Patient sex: F
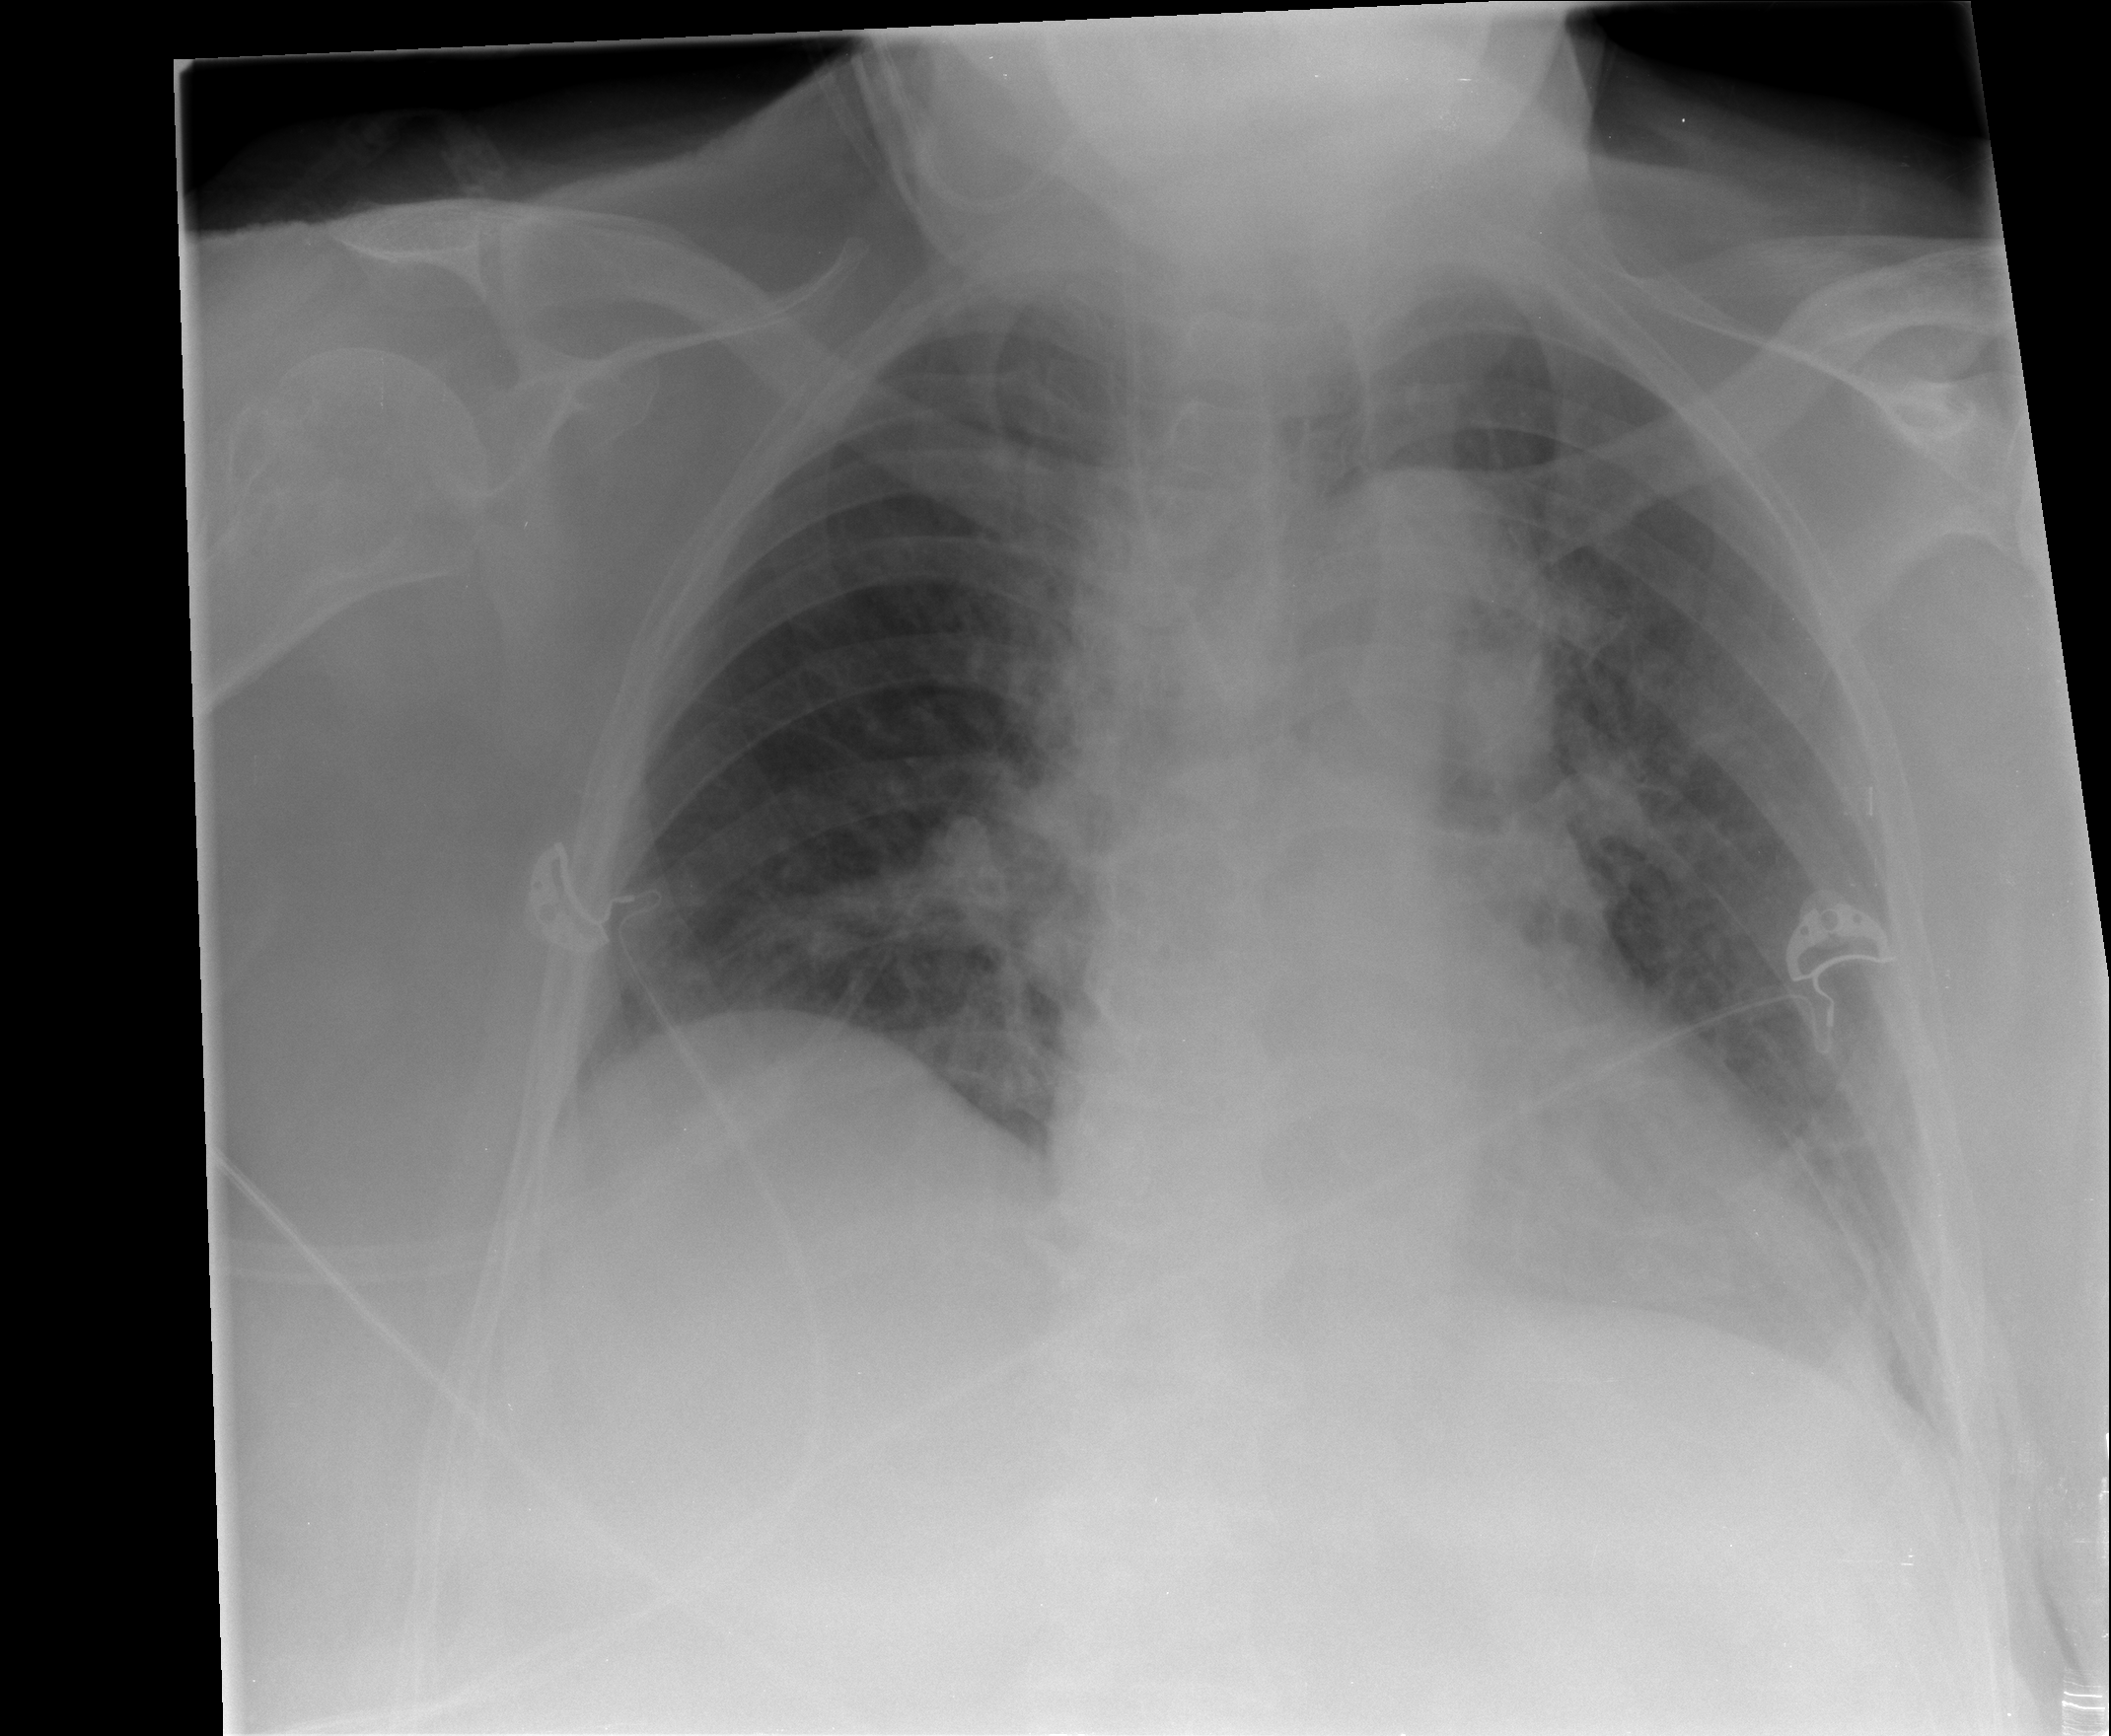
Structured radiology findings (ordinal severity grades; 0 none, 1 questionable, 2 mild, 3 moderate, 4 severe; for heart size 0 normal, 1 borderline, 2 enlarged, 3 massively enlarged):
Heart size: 2
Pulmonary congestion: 2
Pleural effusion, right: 0
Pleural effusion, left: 0
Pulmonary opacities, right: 0
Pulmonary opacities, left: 0
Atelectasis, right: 2
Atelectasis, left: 2